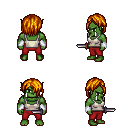
a pixel art fantasy rpg character, male body template, orc, green skin, white pirate shirt, red pants, dark blonde bangs hairstyle, white cloth bracers, dagger, four views (front, back, left, right), 2x2 character sprite sheet, small pixel art, hard edges, no anti-aliasing